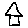
Label: house